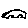
Label: car